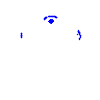
Particle: electron